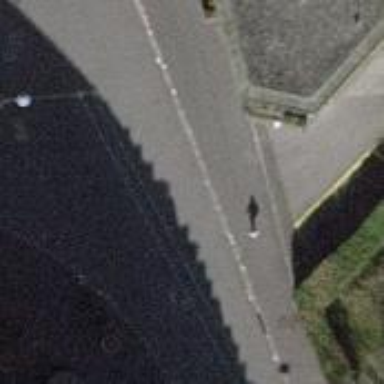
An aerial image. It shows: Asphalt pedestrian road.